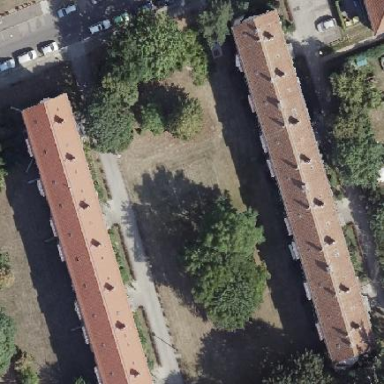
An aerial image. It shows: Gabled roof adorns the apartments building.